Aerial crown-view tile of a tropical tree (Barro Colorado Island, Panama), acquired 20240918:
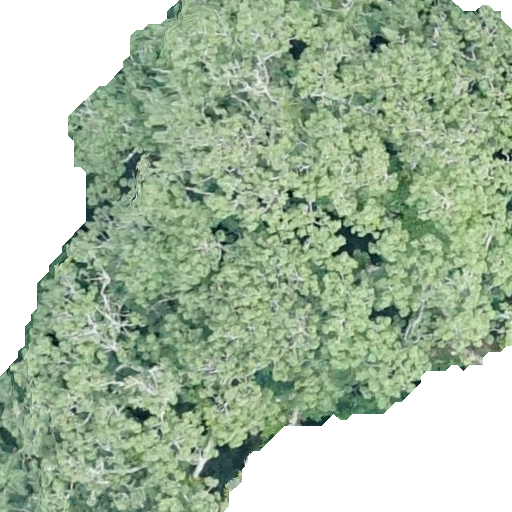
Species: Ceiba pentandra
GBIF accepted scientific name: Ceiba pentandra
Crown area: 343.02 m²